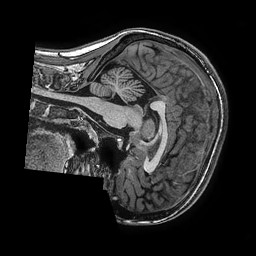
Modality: T1w
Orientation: sagittal
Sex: female
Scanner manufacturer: ge
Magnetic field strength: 3 T
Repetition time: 0.0077 s
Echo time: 0.003436 s